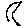
Label: moon